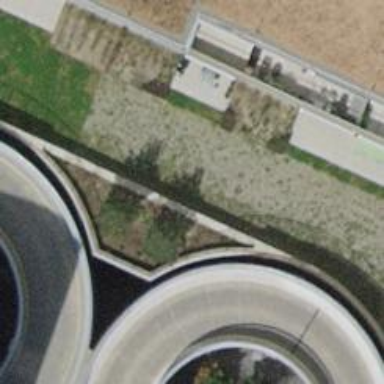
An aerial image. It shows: Parking entrance with lift gate barrier.